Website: crate-barrel
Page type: account-selection
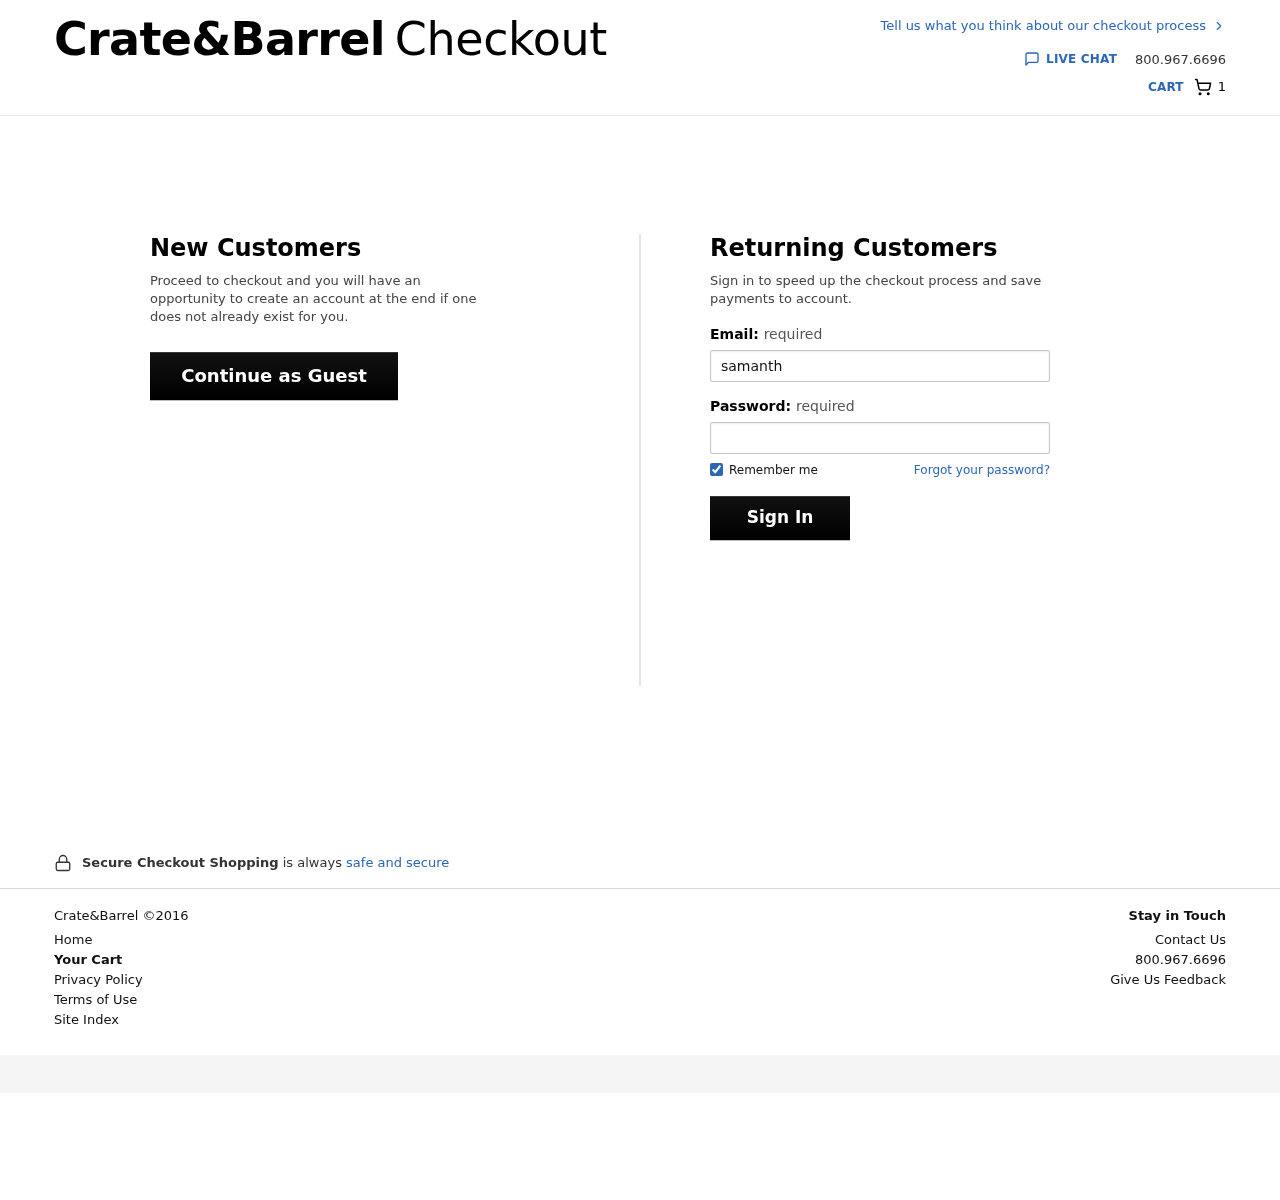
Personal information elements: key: PII_EMAIL
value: samanthaheath@yahoo.com
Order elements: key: ORDER_NUM_ITEMS
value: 1